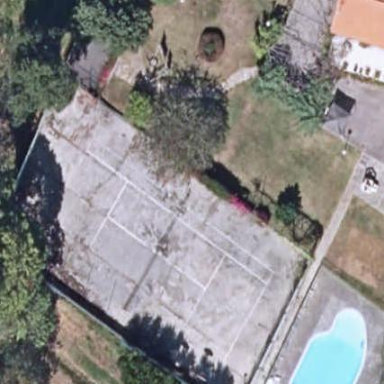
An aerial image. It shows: Tennis court on pitch.